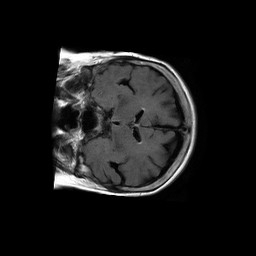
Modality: FLAIR
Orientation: coronal
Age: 76
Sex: female
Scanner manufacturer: philips
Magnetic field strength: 1.5 T
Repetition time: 6 s
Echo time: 0.12 s